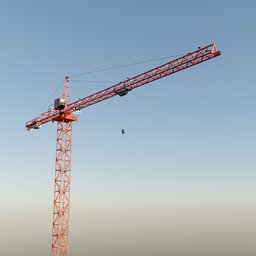
Label: mechanical